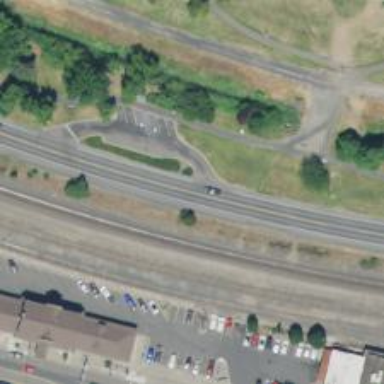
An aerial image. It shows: Expressway with asphalt surface classified as trunk highway.